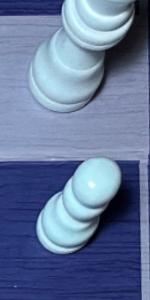
Label: Pawn_White